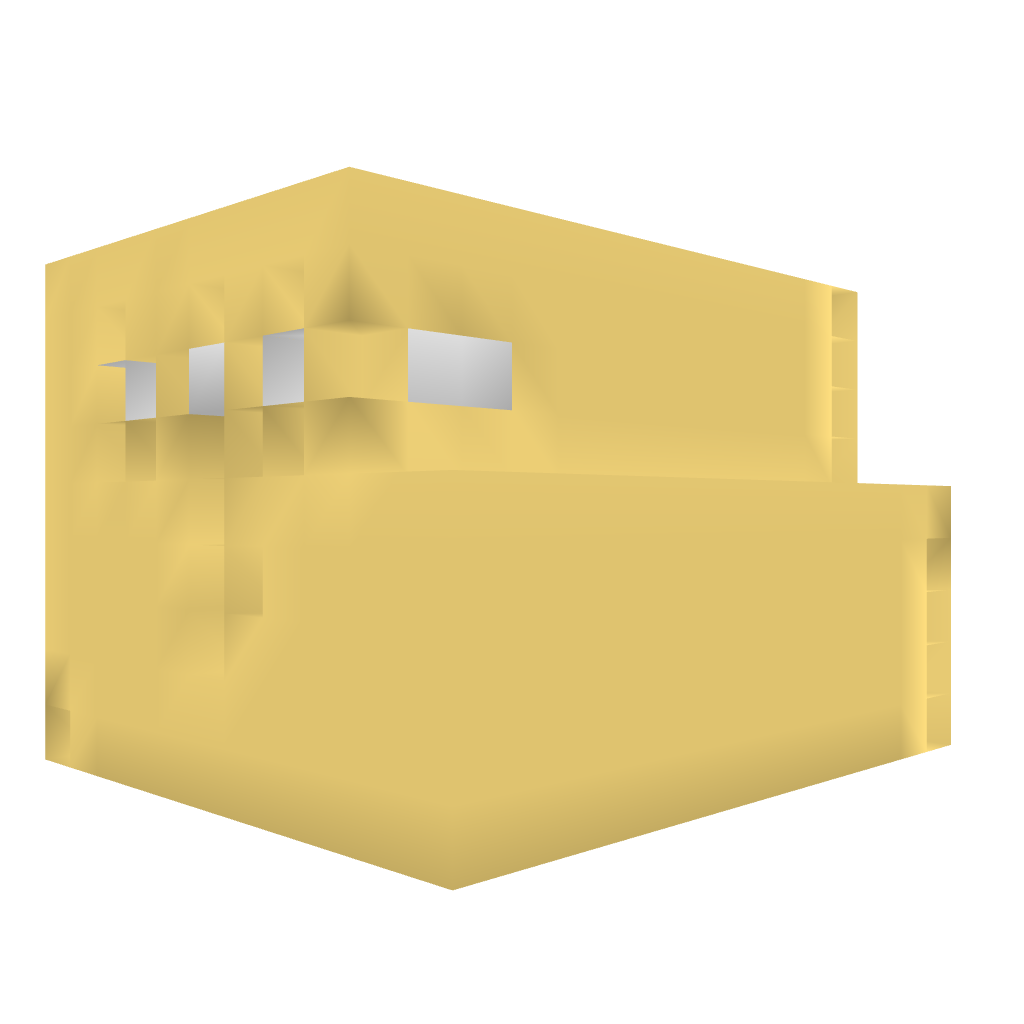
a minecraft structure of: Small Redstone House bad low quality